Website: bh-photo
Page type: customer-info-address
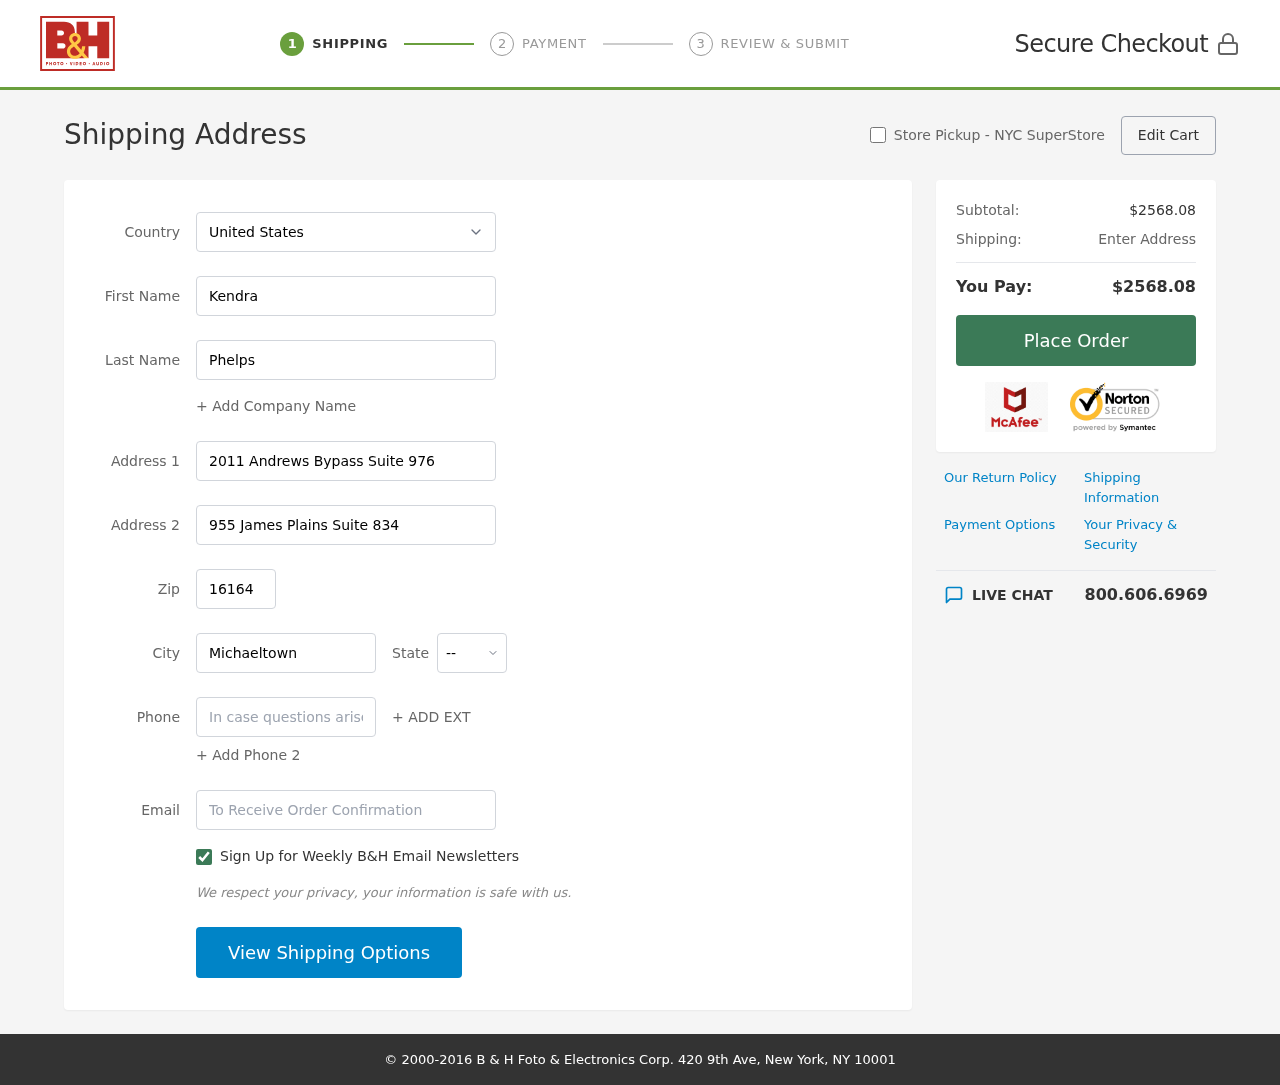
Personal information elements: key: PII_CITY
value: Michaeltown
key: PII_COUNTRY
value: United States
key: PII_EMAIL
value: kphelps@hotmail.com
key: PII_FIRSTNAME
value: Kendra
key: PII_LASTNAME
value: Phelps
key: PII_PHONE
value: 5147067717
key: PII_POSTCODE
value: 16164
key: PII_STATE_ABBR
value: KY
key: PII_STREET
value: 2011 Andrews Bypass Suite 976
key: PII_STREET2
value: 955 James Plains Suite 834
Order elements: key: ORDER_SUBTOTAL
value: $2568.08
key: ORDER_TOTAL
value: $2568.08